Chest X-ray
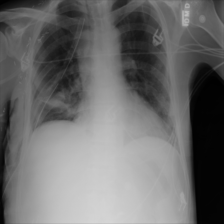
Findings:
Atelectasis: negative
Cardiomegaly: negative
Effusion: negative
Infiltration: negative
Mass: negative
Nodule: negative
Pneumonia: negative
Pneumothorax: positive
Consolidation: negative
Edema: negative
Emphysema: negative
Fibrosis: negative
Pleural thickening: negative
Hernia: negative